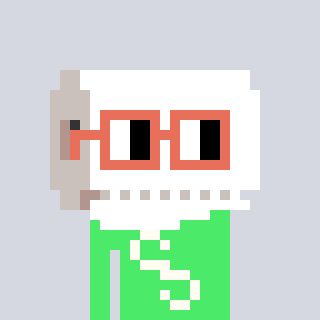
a pixel art character with square orange glasses, a toiletpaper-full-shaped head and a teal-colored body on a cool background